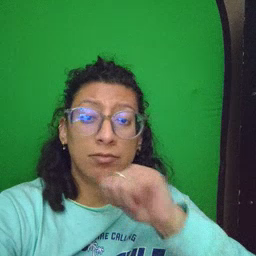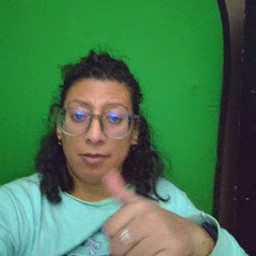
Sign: not